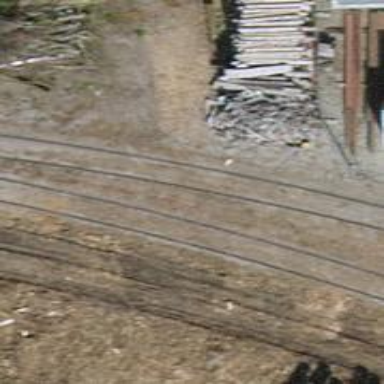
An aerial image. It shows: Single-track railway spur.